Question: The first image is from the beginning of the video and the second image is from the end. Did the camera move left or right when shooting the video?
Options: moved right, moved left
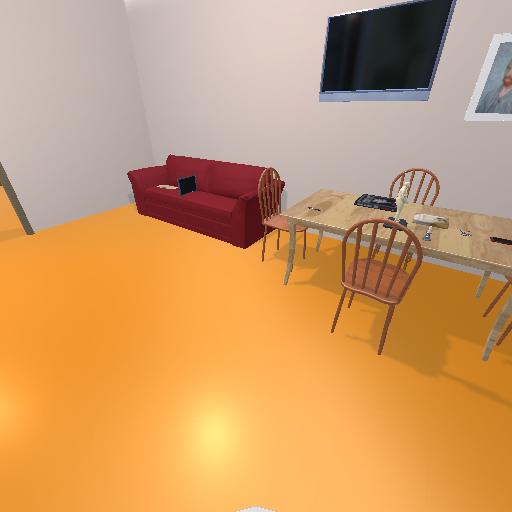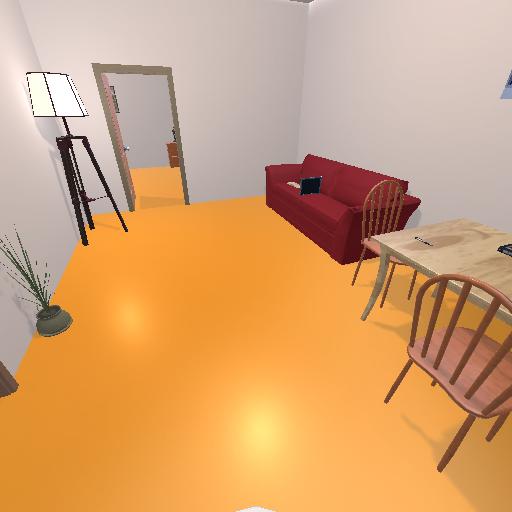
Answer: moved right